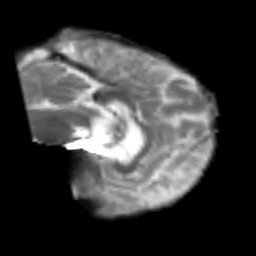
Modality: T2w
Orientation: sagittal
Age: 74
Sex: male
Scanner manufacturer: siemens
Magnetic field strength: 3 T
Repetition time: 4.987 s
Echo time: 0.0792 s